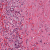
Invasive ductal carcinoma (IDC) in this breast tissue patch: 0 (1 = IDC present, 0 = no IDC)